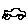
Label: car